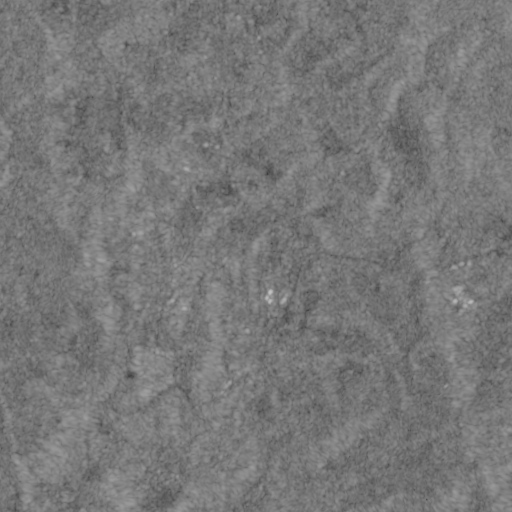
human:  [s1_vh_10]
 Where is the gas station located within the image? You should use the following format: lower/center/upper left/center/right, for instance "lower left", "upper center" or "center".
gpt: The gas station is located in the center right of the image.
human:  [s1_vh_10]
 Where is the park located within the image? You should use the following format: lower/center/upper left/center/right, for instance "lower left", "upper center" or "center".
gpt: The park is located in the center right of the image.
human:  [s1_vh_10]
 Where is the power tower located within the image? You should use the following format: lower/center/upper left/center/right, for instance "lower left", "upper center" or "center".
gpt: The power tower is located in the upper left of the image.
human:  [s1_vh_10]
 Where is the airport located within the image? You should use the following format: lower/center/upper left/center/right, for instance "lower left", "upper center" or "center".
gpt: There is no airport in the image.

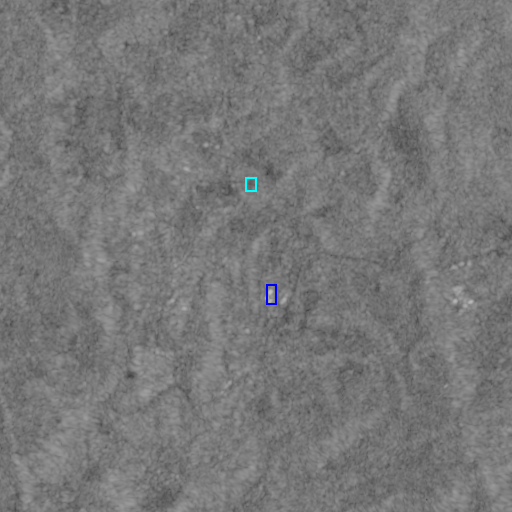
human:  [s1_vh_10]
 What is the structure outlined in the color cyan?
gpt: The structure outlined in cyan is a park.
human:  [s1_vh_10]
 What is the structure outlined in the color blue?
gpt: The structure outlined in blue is a building.
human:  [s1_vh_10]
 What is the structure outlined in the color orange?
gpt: There is no orange outline.